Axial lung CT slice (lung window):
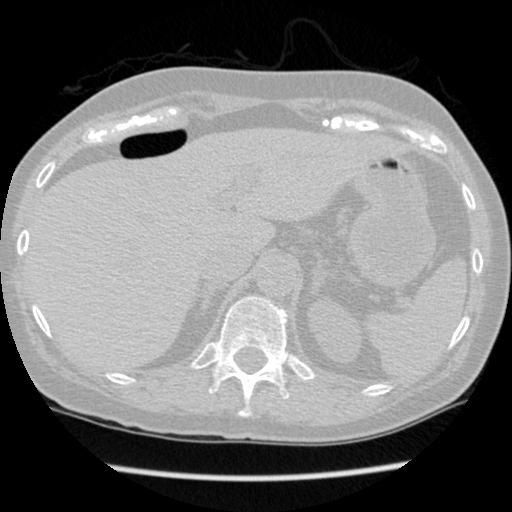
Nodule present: no